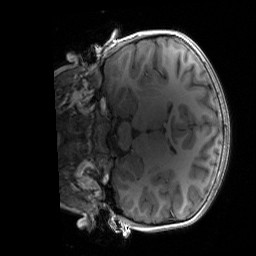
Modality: T1w
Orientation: coronal
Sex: male
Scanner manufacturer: siemens
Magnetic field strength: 3 T
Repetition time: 1.9 s
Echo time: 0.00243 s